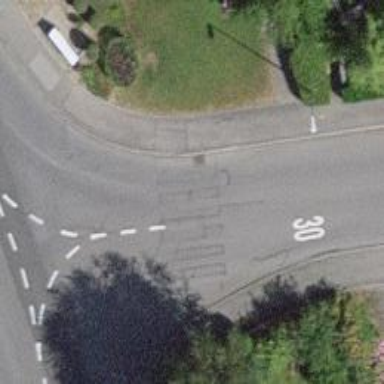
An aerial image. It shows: Kerb barrier.